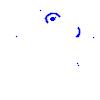
Particle: kaon